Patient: sex M, age 67
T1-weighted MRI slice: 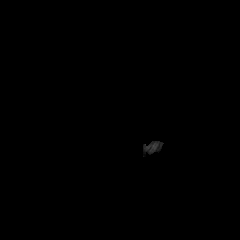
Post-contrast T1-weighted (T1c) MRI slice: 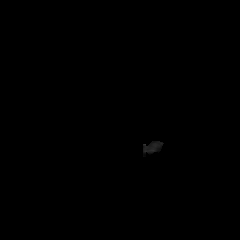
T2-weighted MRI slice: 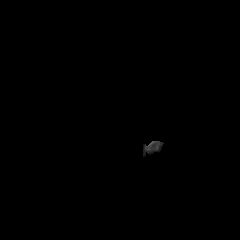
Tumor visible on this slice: no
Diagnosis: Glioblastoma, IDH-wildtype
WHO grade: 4